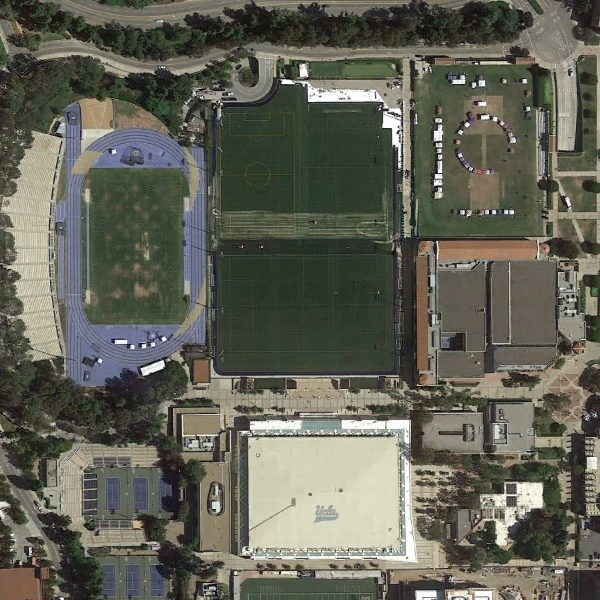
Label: School